Interaction volume radius: 5 \u00c5
Interaction volume height: 35 \u00c5
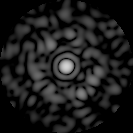
Disorder parameter: 0.8456